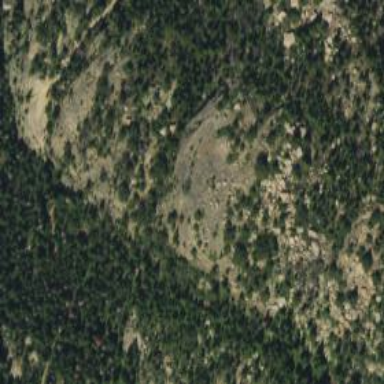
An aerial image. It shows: Landscape of bare rock.